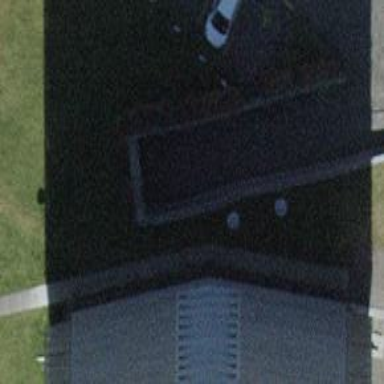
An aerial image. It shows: Parking entrance.